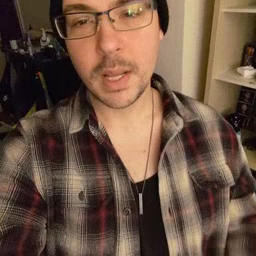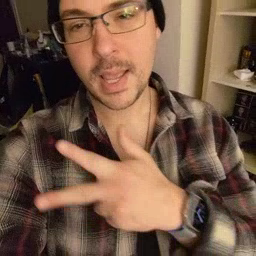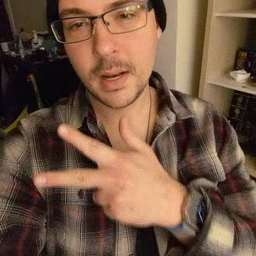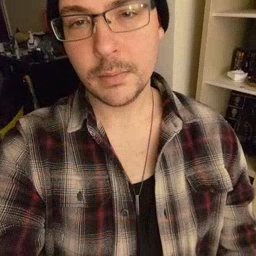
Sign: hen